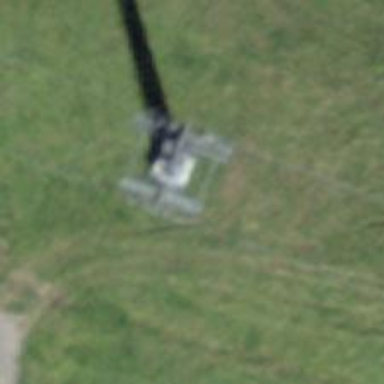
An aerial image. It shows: Pylon used for aerialway.